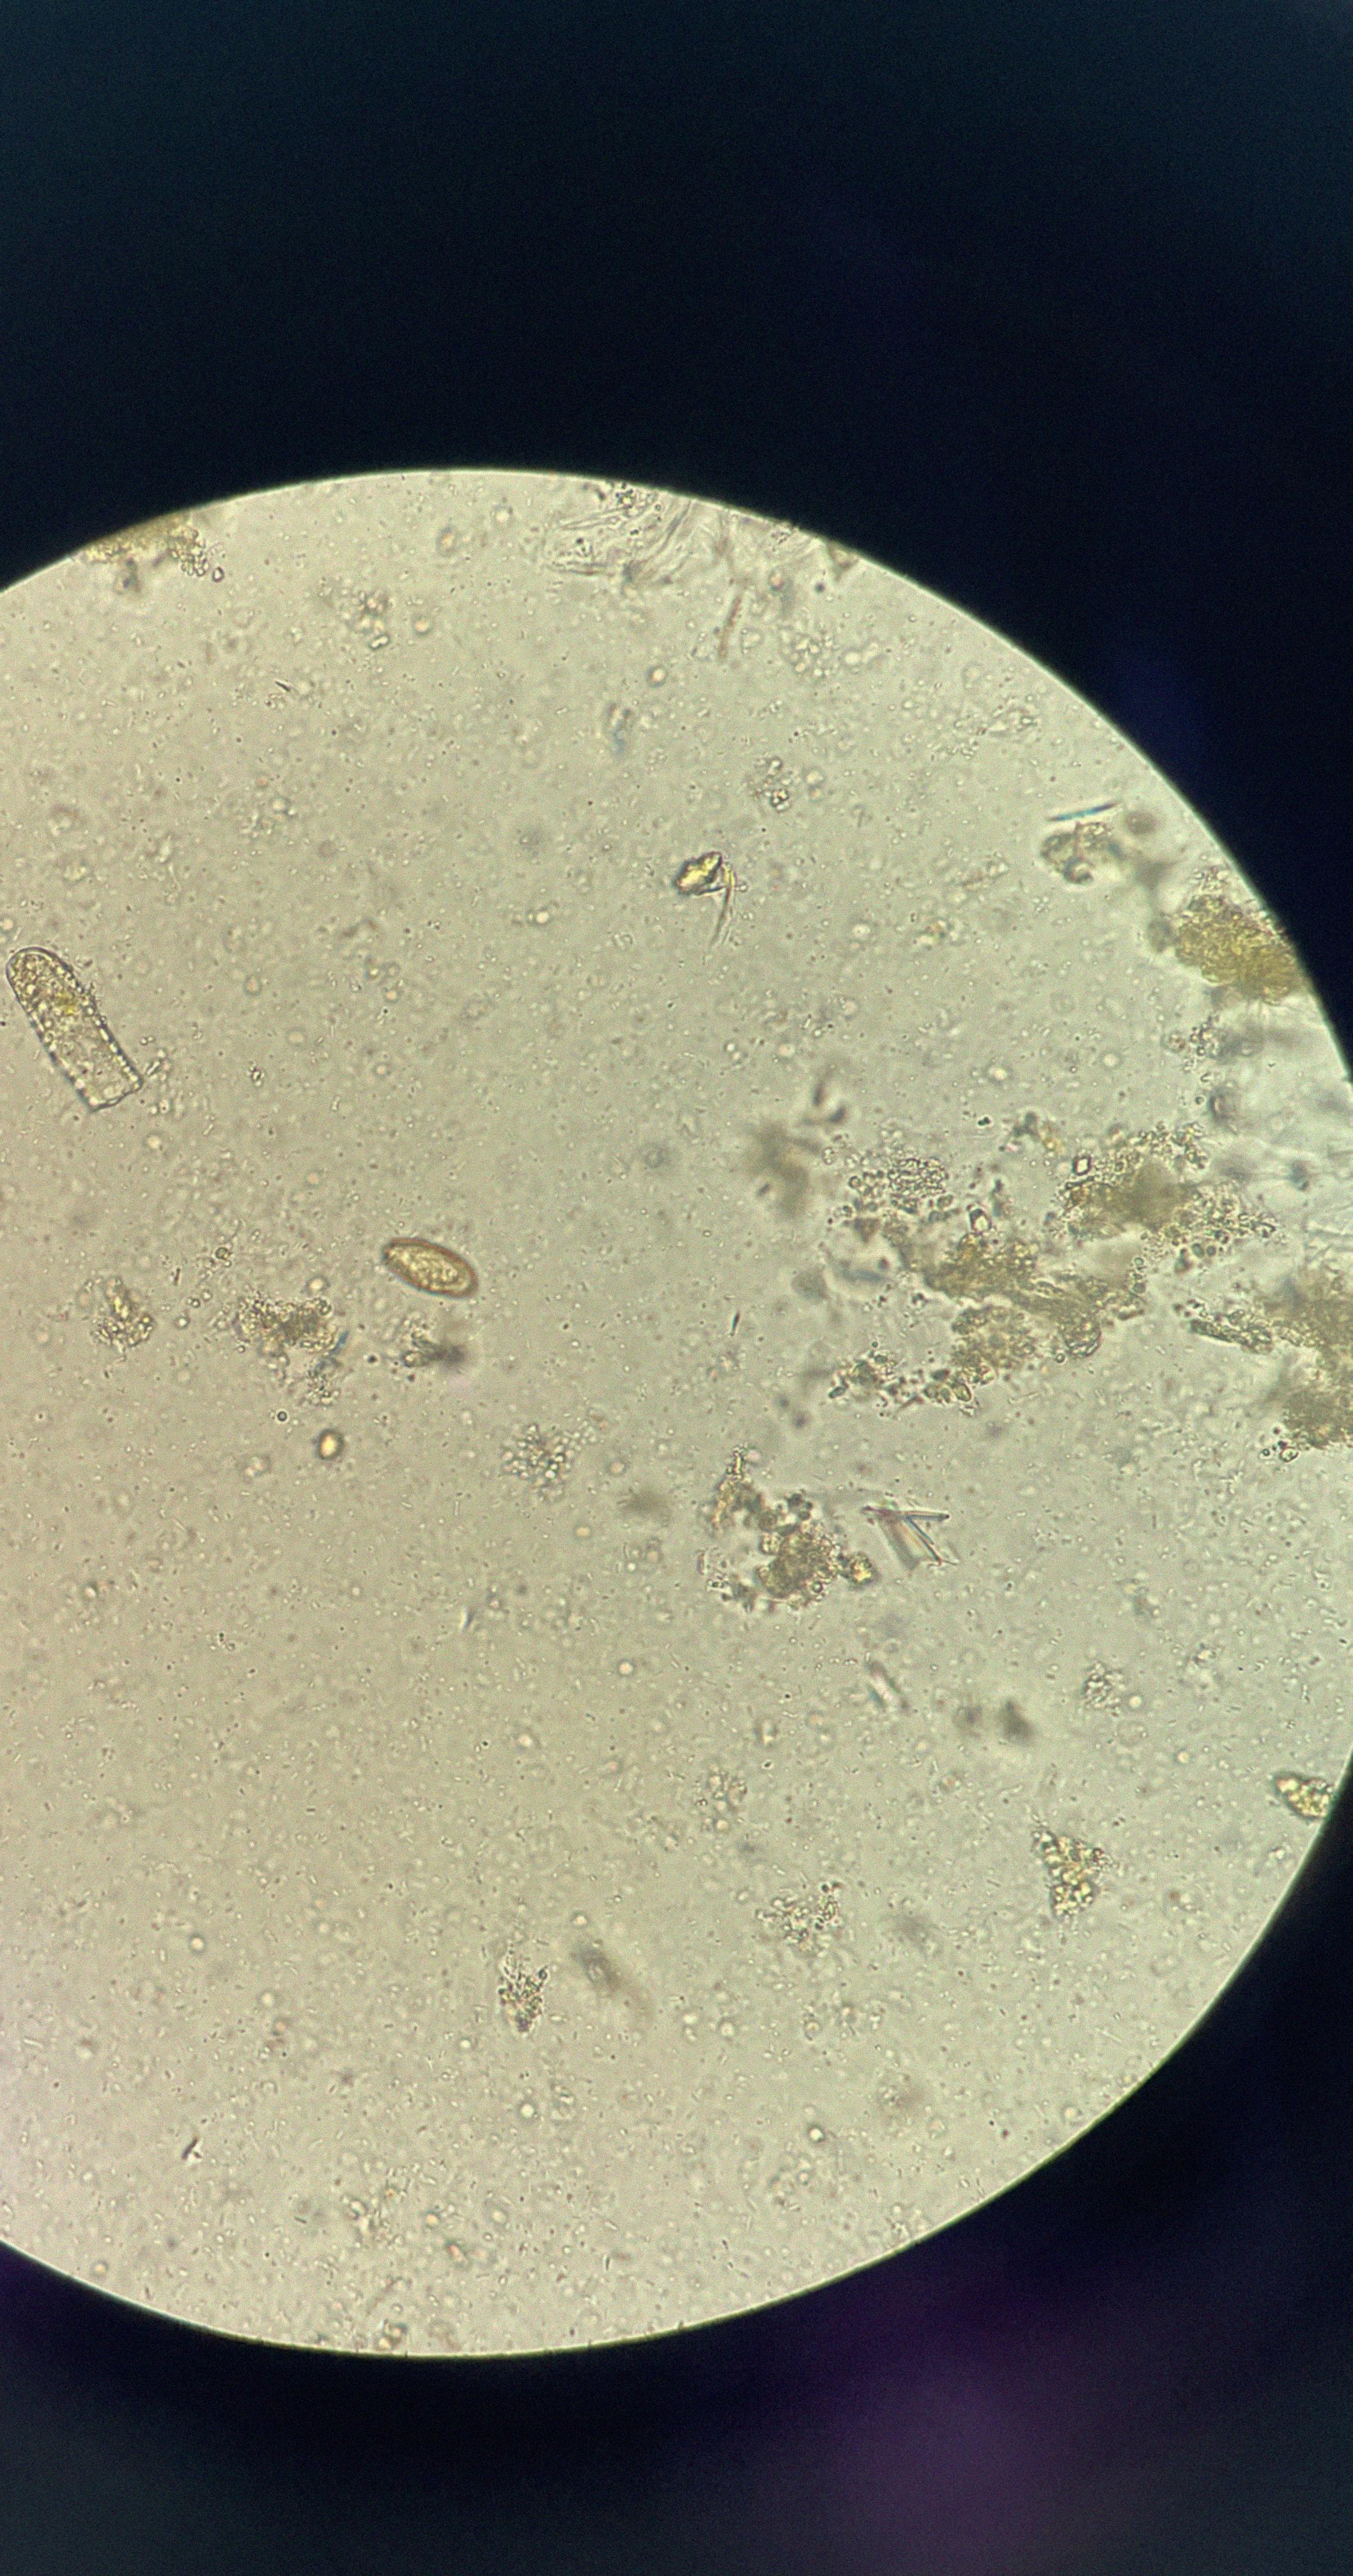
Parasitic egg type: Opisthorchis viverrine